Field crop: maize
Growth stage: 2
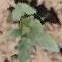
Species: datura